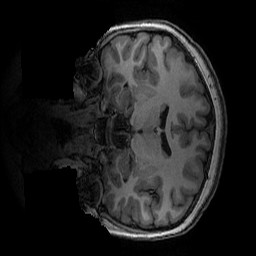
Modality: T1w
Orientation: coronal
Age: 14
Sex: male
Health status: ill
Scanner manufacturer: ge
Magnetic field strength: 3 T
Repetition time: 0.007664 s
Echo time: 0.00342 s